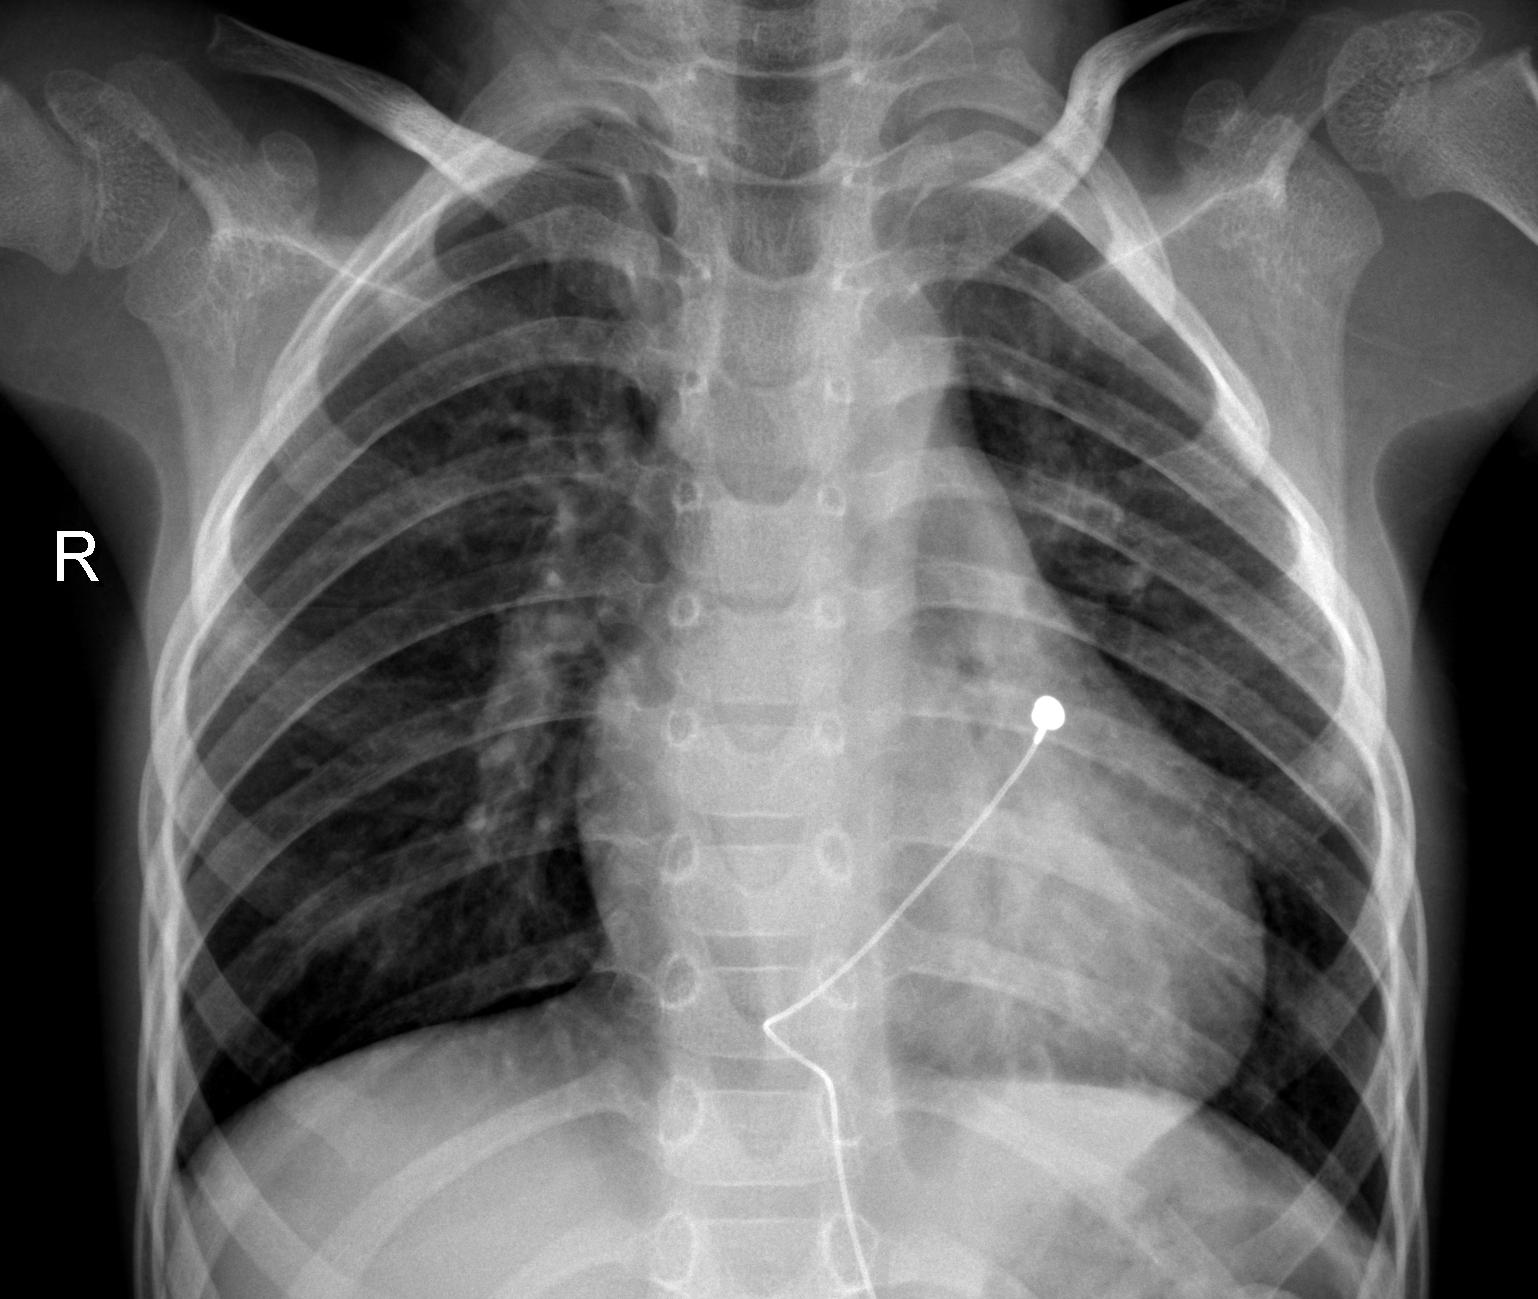
Diagnosis: PNEUMONIA